Question: I've been trying to auto-focus on an input field called #to after someone clicks on my "share" button.
Currently, everything works fine with the share. (i.e. user clicks "Share", modal box pops up, they click anywhere OUTSIDE of the box, and it closes. All great there).
The problem is when I add the focus() function to the box, it works fine and focuses in the correct input field, but when I click anywhere outside of the box to close it, the "Share" button toggles away (and becomes hidden).
This is the input focus toggle (someone on here suggested to use toggle)
'''
$(".share-this").toggle("fast", function() {
$("#to").focus();
});
'''
This is my entire code
'''
// this is for the share
$(document).ready(function() {
// user clicks on report this button
$(".share-this").click(function() {
$(".share-this").toggle("fast", function() {
$("#to").focus();
});
// confirmation fades in
$(".share-box").fadeIn("fast"),
// Prevent events from getting pass .share-box
$(".share-box").click(function(e){
e.stopPropagation();
});
return false;
});
$("body").click(function(){
// hide the share-box if clicked anywhere aside from the box itself
$(".share-box").fadeOut().removeClass("active");
});
});
'''
I suspect it has to do with the code that closes the box after anywhere outside of the box is clicked
'''
$("body").click(function(){
// hide the share-box if clicked anywhere aside from the box itself
$(".share-box").fadeOut().removeClass("active");
});
'''
Any idea what is wrong?
EDIT: This is what I'm talking about:

EDIT 2: This is the HTML
'''
<li><a class="share-this">Share</a></li>
<div class="share-box">
<div class="share-arrow"></div>
<ul class="share-sites">
<li><a class="facebook">Facebook</a></li>
<li><a class="twitter">Twitter</a></li>
<li><a class="reddit">Reddit</a></li>
<li><a class="digg">Digg</a></li>
<li><a class="delicious">Delicious</a></li>
<li><a class="stumbleupon">StumbleUpon</a></li>
</ul>
<div class="sep"></div><p>
<?
echo "<form class="form" autocomplete="off" method="post" action="">";
echo "<label class="label-share" id="lto" for="email">To</label>";
echo "<input class="input-short" id="to" type="text" name="to">";
echo "</form>";
}
?>
</div>
'''
EDIT 3: Got it to work. Here is the updated code. Replaced the selector and the toggle function with fadeIn().
'''
// this is for the share
$(document).ready(function() {
// user clicks on report this button
$(".share-this").click(function() {
$(".share-box").fadeIn("fast", function() {
$("#to").focus();
});
// confirmation fades in
$(".share-box").fadeIn("fast"),
// Prevent events from getting pass .share-box
$(".share-box").click(function(e){
e.stopPropagation();
});
return false;
});
$("body").click(function(){
// hide the share-box if clicked anywhere aside from the box itself
$(".share-box").fadeOut().removeClass("active");
});
});
'''
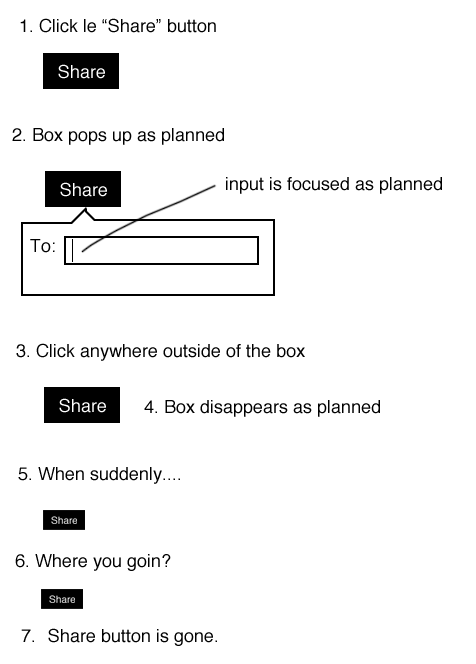
Answer: You're exactly right. When you click anywhere in the body tag (the entire page) then the element with the .share-box class assigned to it will fadeOut. The code is working as intended.
Take out that bit of the code and the box won't fade out - not sure what else you're trying to achieve with the code though?